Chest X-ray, PA view. Patient: 39 years old, sex M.
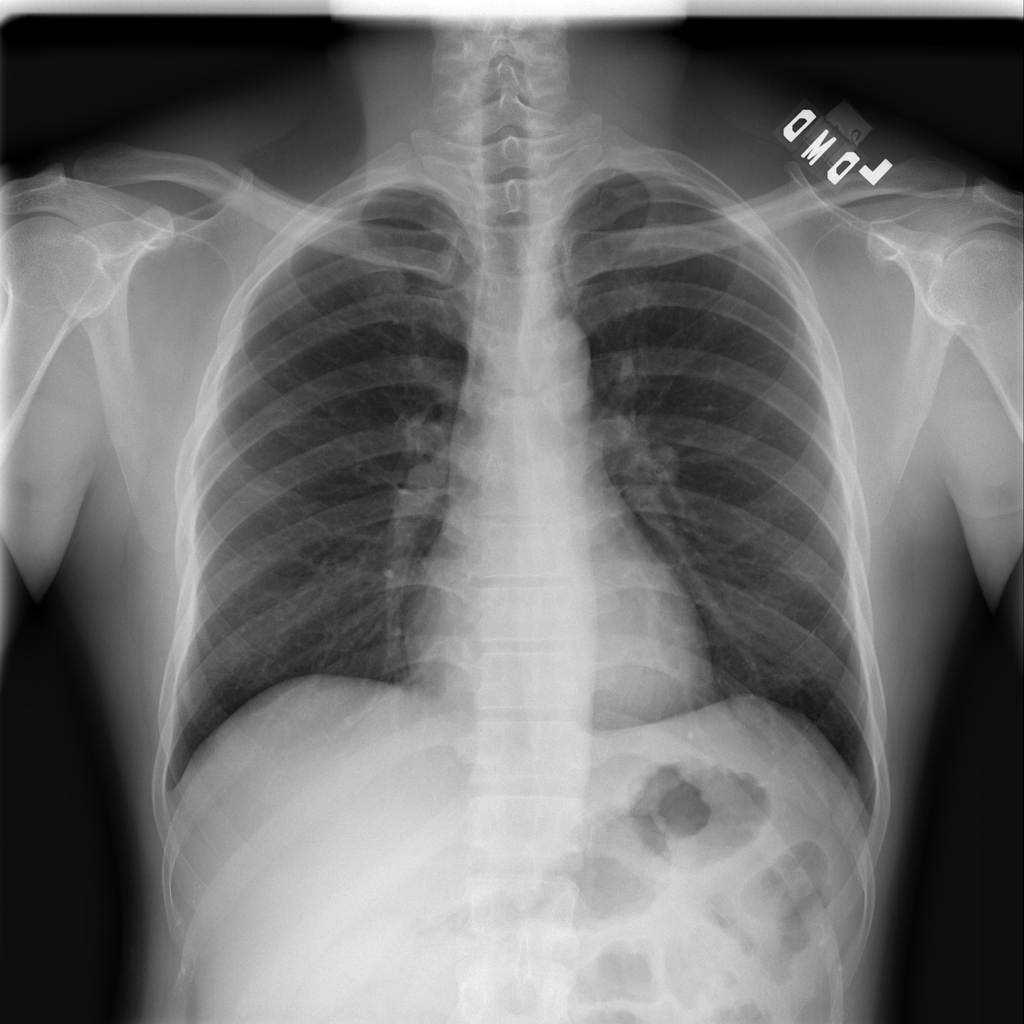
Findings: No Finding